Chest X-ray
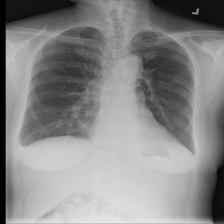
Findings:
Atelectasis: negative
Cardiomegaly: negative
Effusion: positive
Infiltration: negative
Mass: negative
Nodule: negative
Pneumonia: negative
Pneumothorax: negative
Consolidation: negative
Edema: negative
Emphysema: negative
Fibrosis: negative
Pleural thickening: negative
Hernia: negative